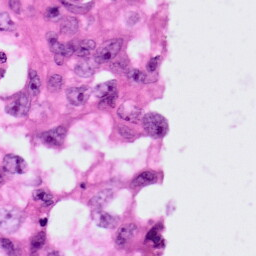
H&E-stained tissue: Lung